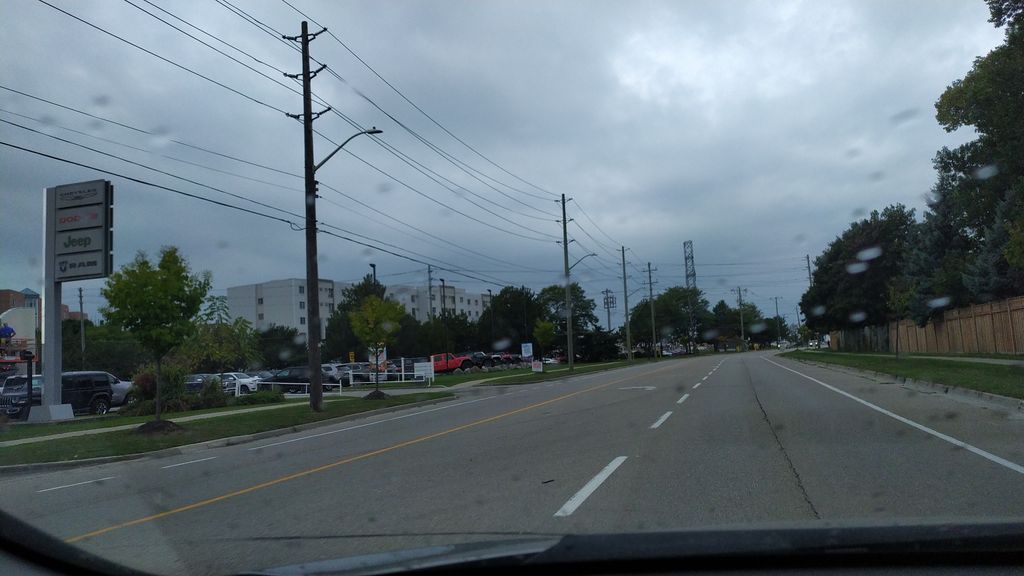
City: kitchener-waterloo